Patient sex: F
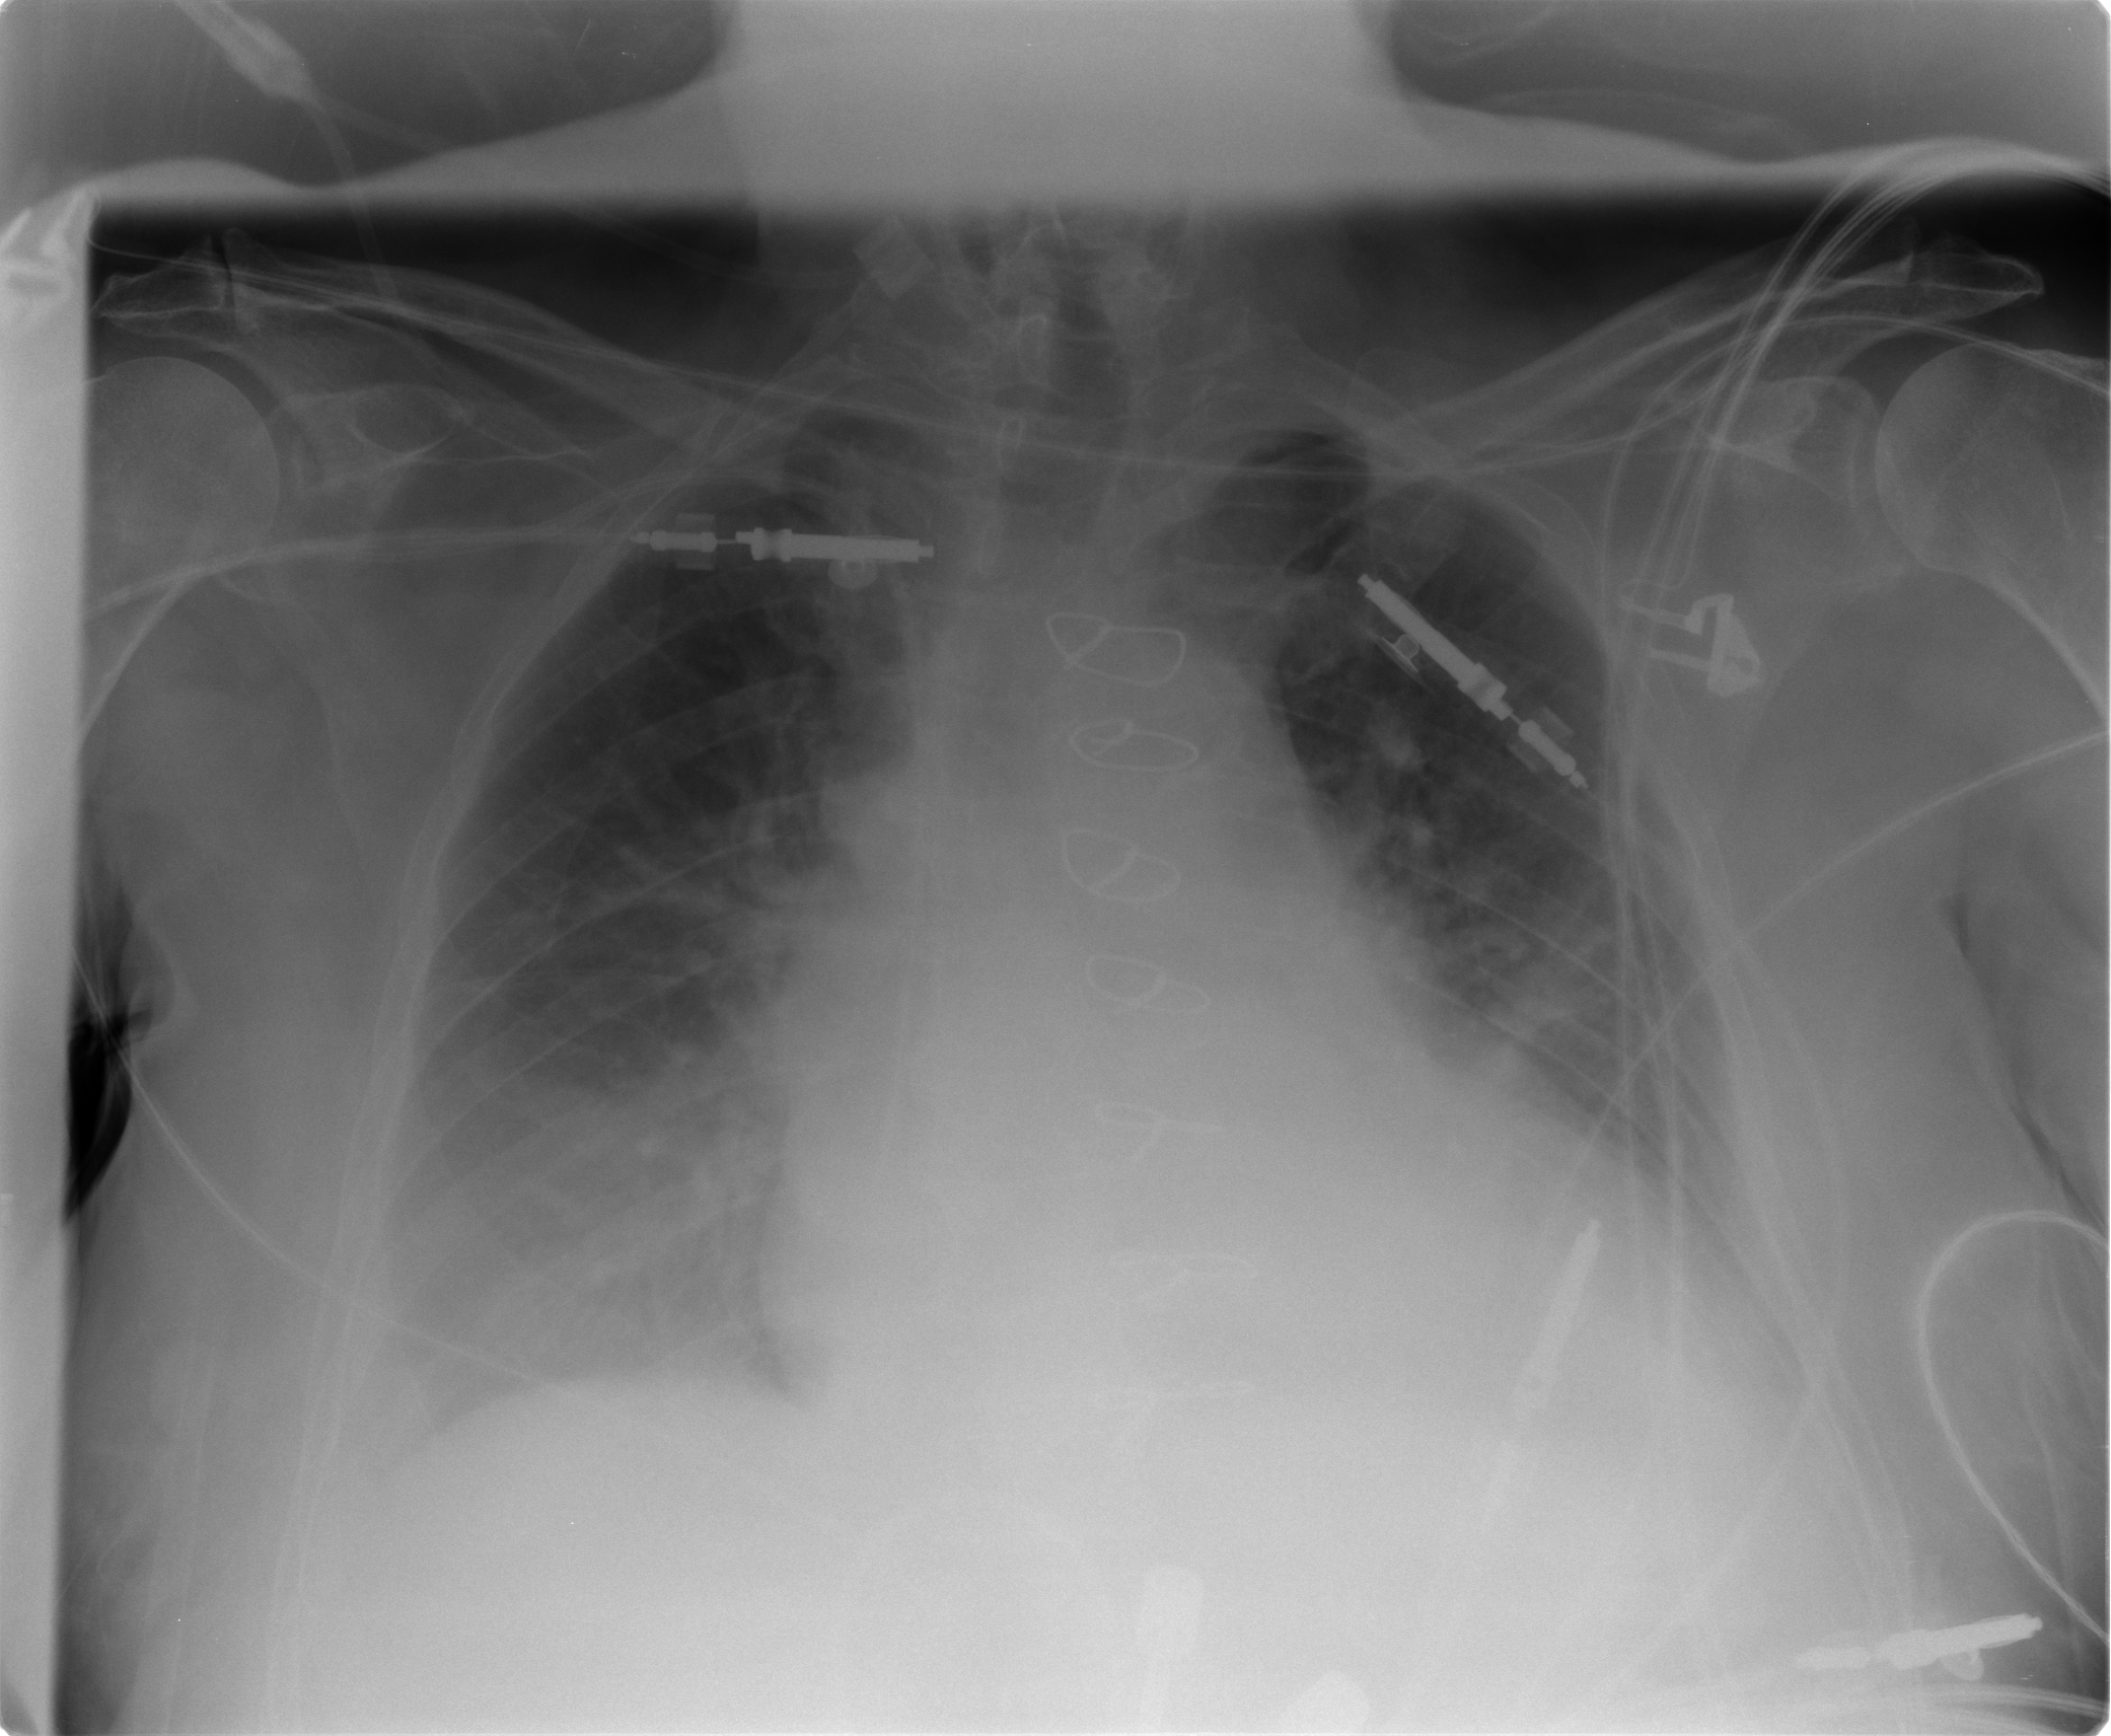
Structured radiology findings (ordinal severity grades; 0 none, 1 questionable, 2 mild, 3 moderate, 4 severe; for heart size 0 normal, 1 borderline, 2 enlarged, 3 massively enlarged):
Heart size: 2
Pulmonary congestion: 2
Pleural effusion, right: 0
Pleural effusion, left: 1
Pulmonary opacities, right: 0
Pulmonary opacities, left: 1
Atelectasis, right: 2
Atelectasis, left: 2